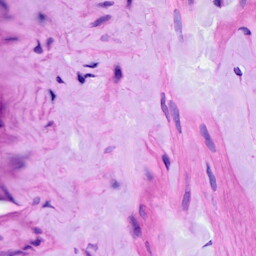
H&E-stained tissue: Ovarian